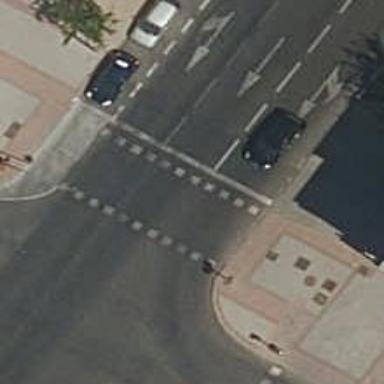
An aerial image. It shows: Footway with traffic signals at crossing.